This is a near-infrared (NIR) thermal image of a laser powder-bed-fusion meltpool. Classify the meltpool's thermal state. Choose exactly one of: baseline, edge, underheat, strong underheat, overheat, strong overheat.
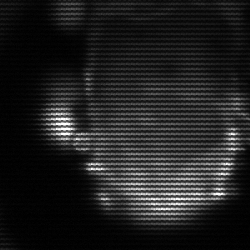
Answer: baseline